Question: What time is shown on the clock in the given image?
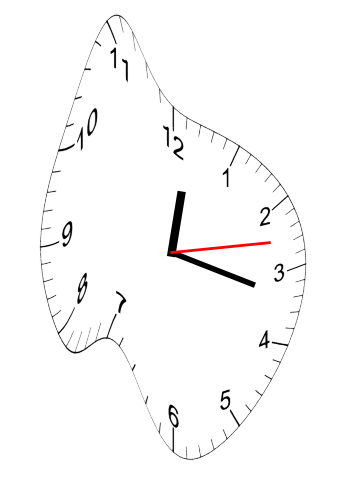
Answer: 12:17:13